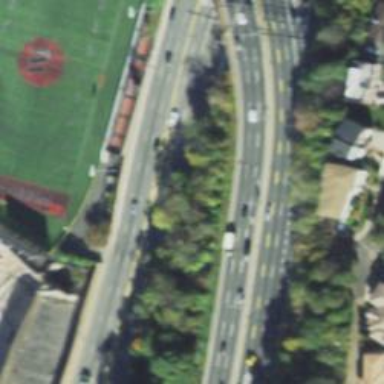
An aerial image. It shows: Urban freeway/expressway with asphalt surface.